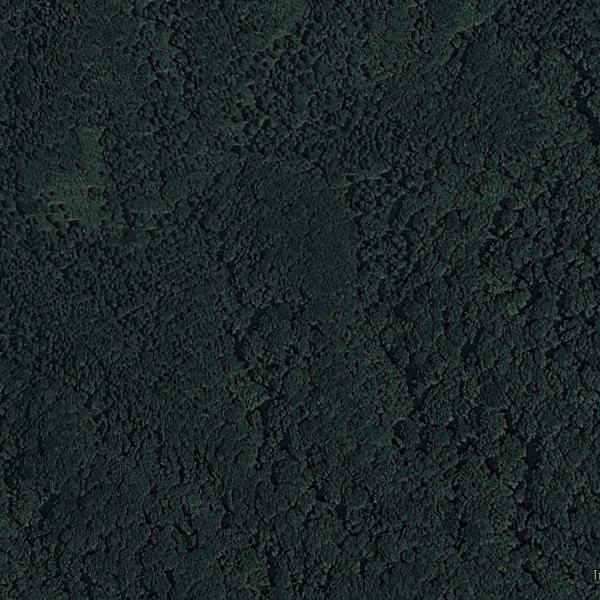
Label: Forest